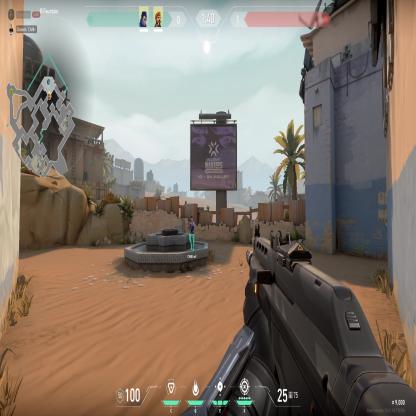
Label: teammate